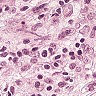
Metastatic tissue present: yes